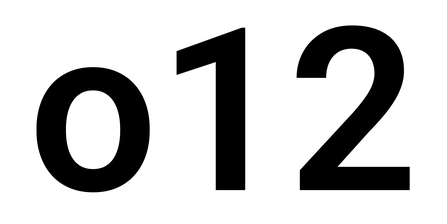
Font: Roboto_SemiBold